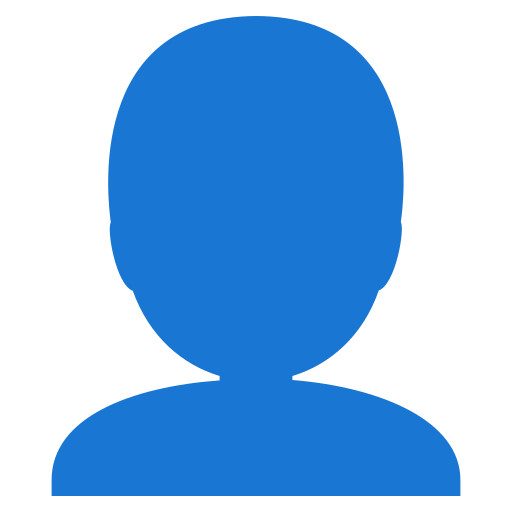
Emoji: 👤